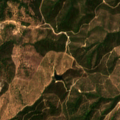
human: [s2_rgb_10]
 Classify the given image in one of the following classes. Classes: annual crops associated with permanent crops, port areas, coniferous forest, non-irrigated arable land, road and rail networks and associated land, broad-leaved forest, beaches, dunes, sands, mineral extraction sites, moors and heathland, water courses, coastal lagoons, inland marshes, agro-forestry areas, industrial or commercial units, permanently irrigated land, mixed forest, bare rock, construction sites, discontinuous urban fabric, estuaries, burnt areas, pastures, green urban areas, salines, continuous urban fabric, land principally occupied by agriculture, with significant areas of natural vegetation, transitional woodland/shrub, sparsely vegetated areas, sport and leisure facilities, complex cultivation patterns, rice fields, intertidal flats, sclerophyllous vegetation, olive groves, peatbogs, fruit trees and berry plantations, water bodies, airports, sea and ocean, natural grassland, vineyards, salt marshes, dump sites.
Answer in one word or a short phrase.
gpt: broad-leaved forest, transitional woodland/shrub